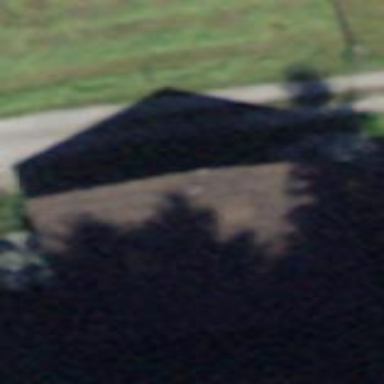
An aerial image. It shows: Barn.